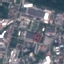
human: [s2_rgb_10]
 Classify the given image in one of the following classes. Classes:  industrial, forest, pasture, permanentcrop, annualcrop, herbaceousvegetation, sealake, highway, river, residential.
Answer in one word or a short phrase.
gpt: Industrial